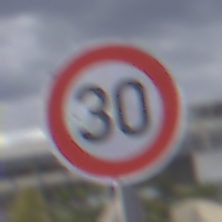
Verkehrszeichen: Geschwindigkeit30
Umgebung: Outdoor, Suburban
Tageszeit: MorningAfternoon
Wetter: PartlyCloudy
Licht: Natural
Jahreszeit: NotSpecified
Kontrast: LowContrast